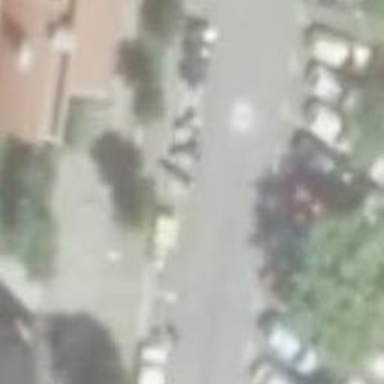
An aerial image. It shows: Motorcycle parking area.